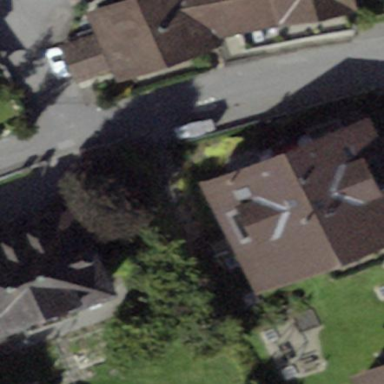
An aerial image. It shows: Image showing building with apartments.